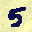
Label: 5